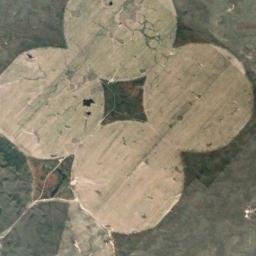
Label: circular_farmland